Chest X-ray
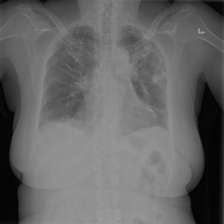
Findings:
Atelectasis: negative
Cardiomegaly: negative
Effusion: negative
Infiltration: negative
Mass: negative
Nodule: negative
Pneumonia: negative
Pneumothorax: negative
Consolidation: negative
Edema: negative
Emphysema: negative
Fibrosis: negative
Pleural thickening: negative
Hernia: negative